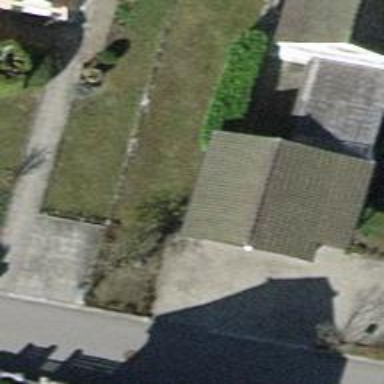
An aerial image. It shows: Garage.